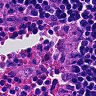
Metastatic tissue present: no